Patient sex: F
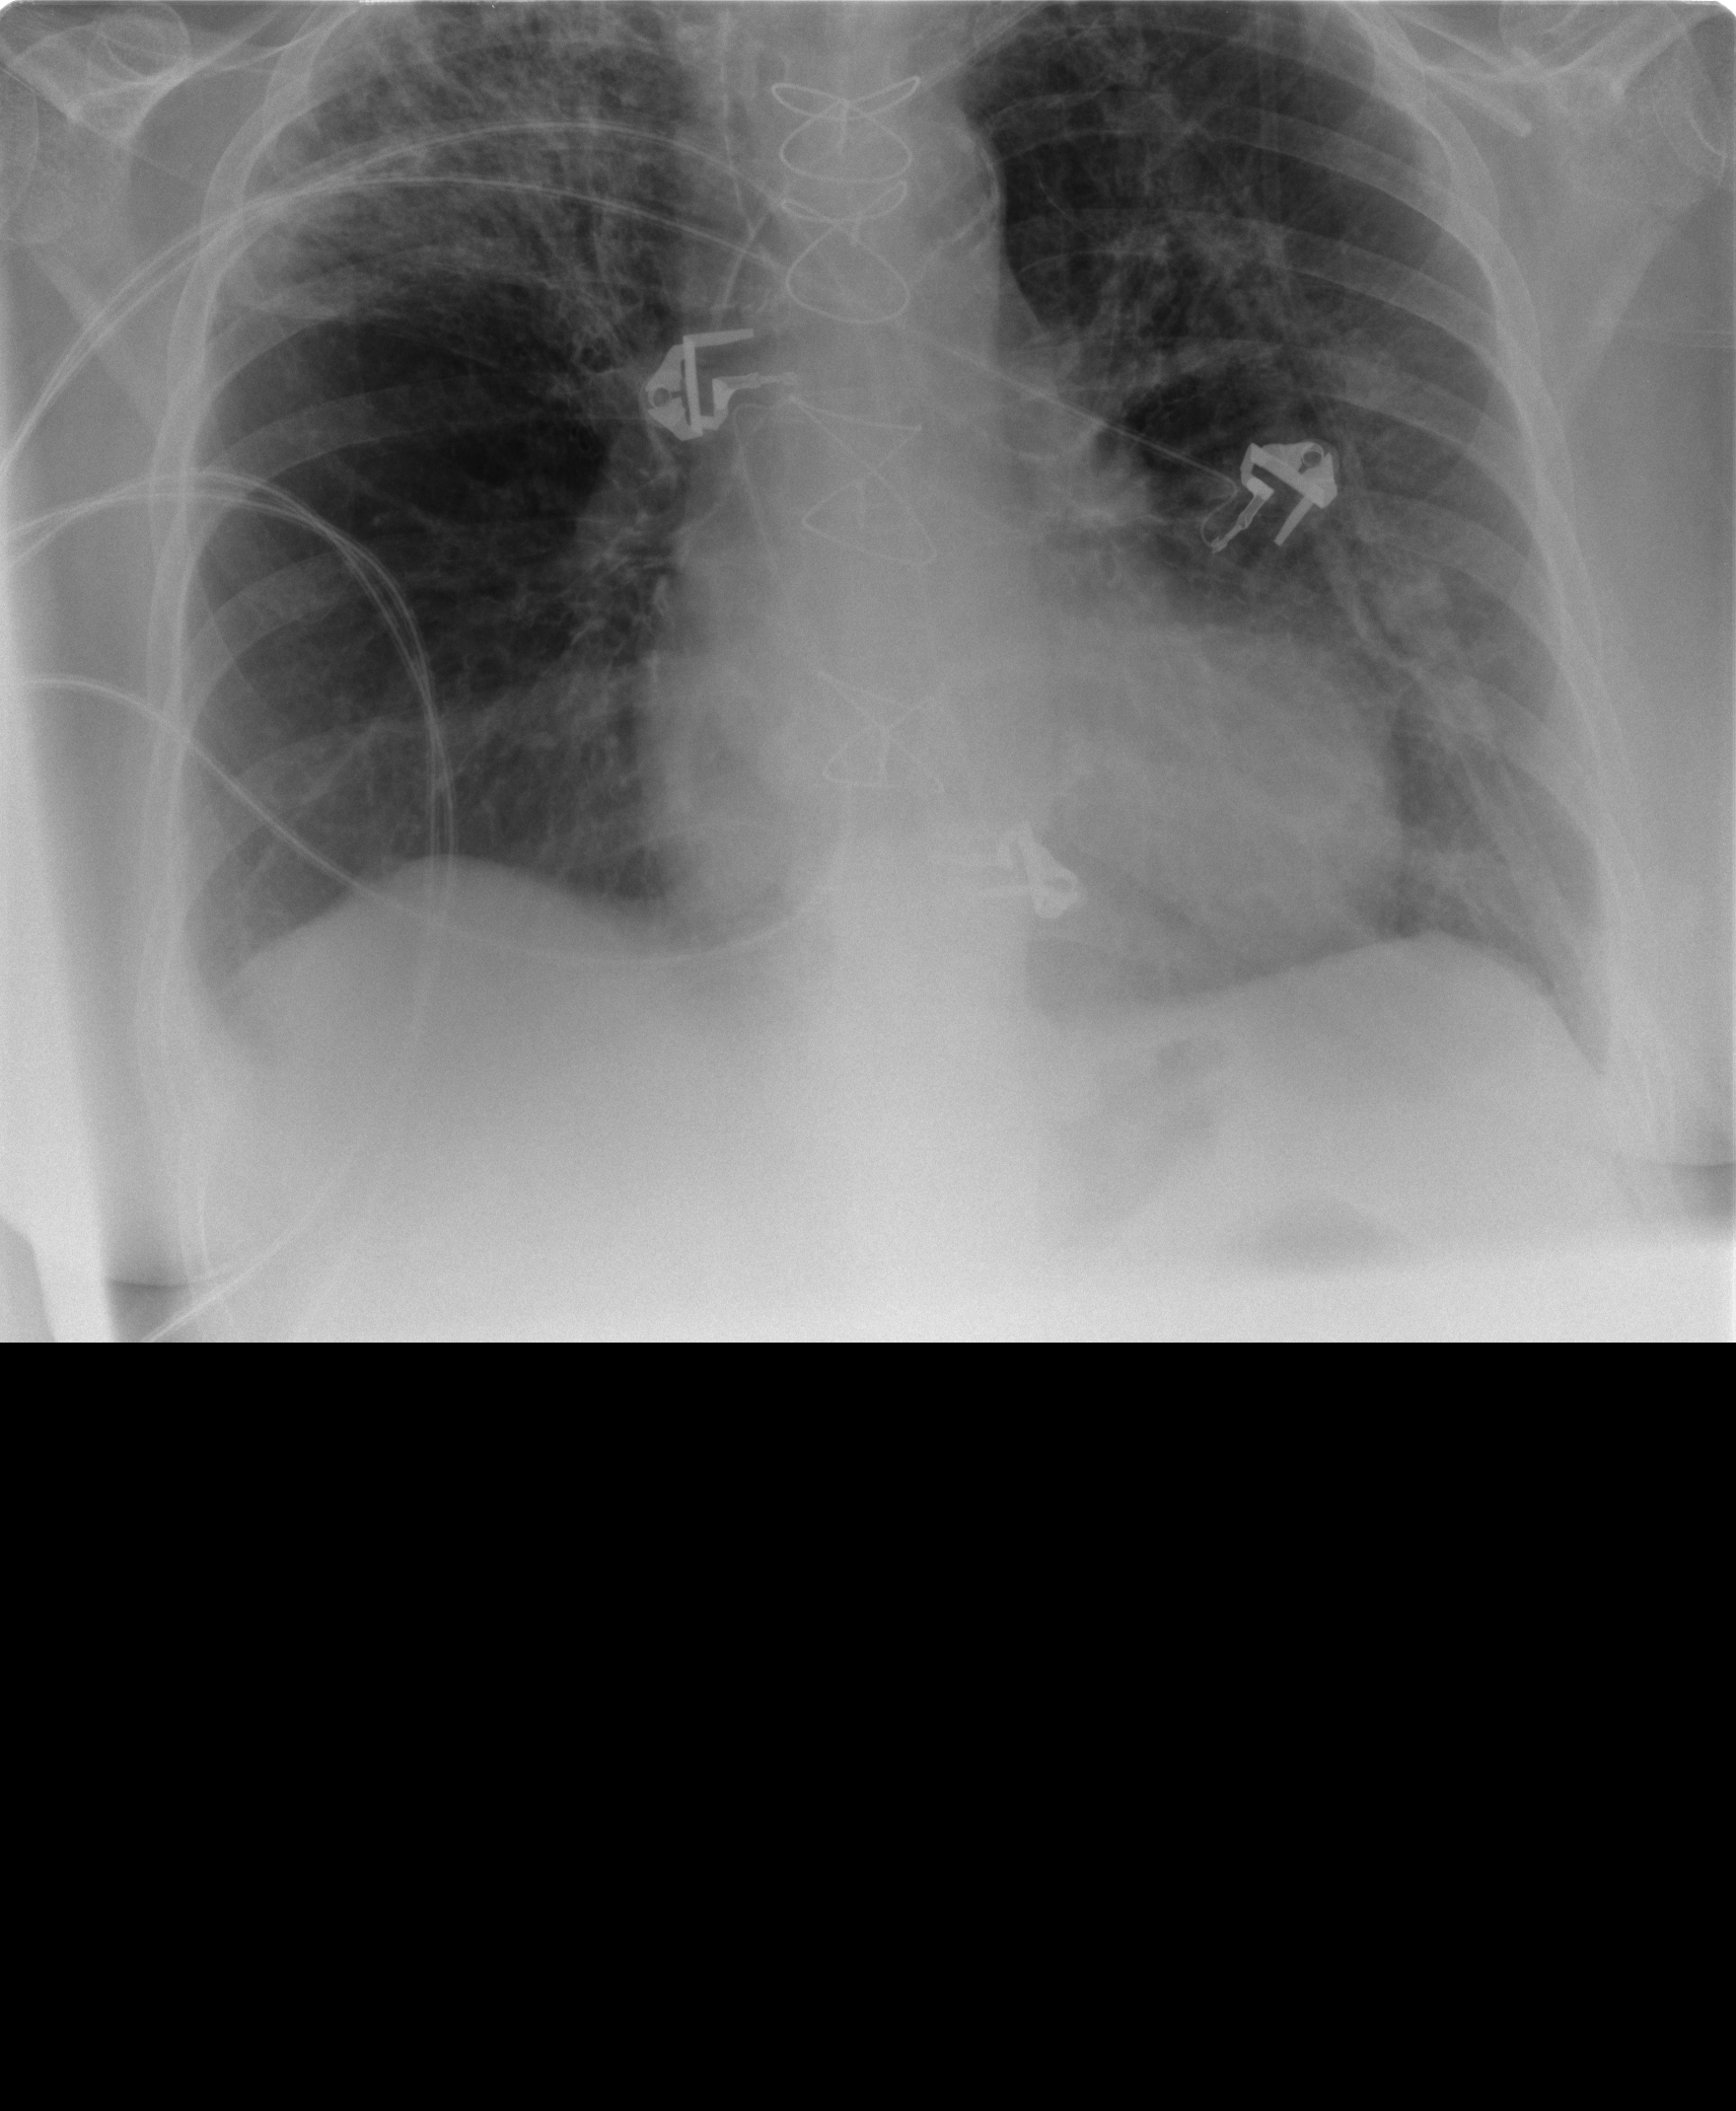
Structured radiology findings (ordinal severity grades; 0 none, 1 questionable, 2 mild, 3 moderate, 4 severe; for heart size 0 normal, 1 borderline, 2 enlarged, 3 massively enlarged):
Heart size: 2
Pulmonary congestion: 2
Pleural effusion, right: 0
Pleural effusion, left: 0
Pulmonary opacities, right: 4
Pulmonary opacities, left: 3
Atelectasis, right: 2
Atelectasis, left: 2